Question: This is the screenshot:

But I don't want to be like this screenshot. I want to full page. I did not use React Native SafeAreaView but it seems like I have been use. I want to full page of this view but it's not. How can I do that?
'''
import React, { Component } from 'react'
import { Text } from 'react-native';
import { Provider } from 'react-redux'
import { store, persistor } from './stores/configureStore'
import AppNavigator from './navigators/Navigators';
class App extends React.Component {
render(){
return <Text>asdasdsad</Text>
}
}
export default App;
'''
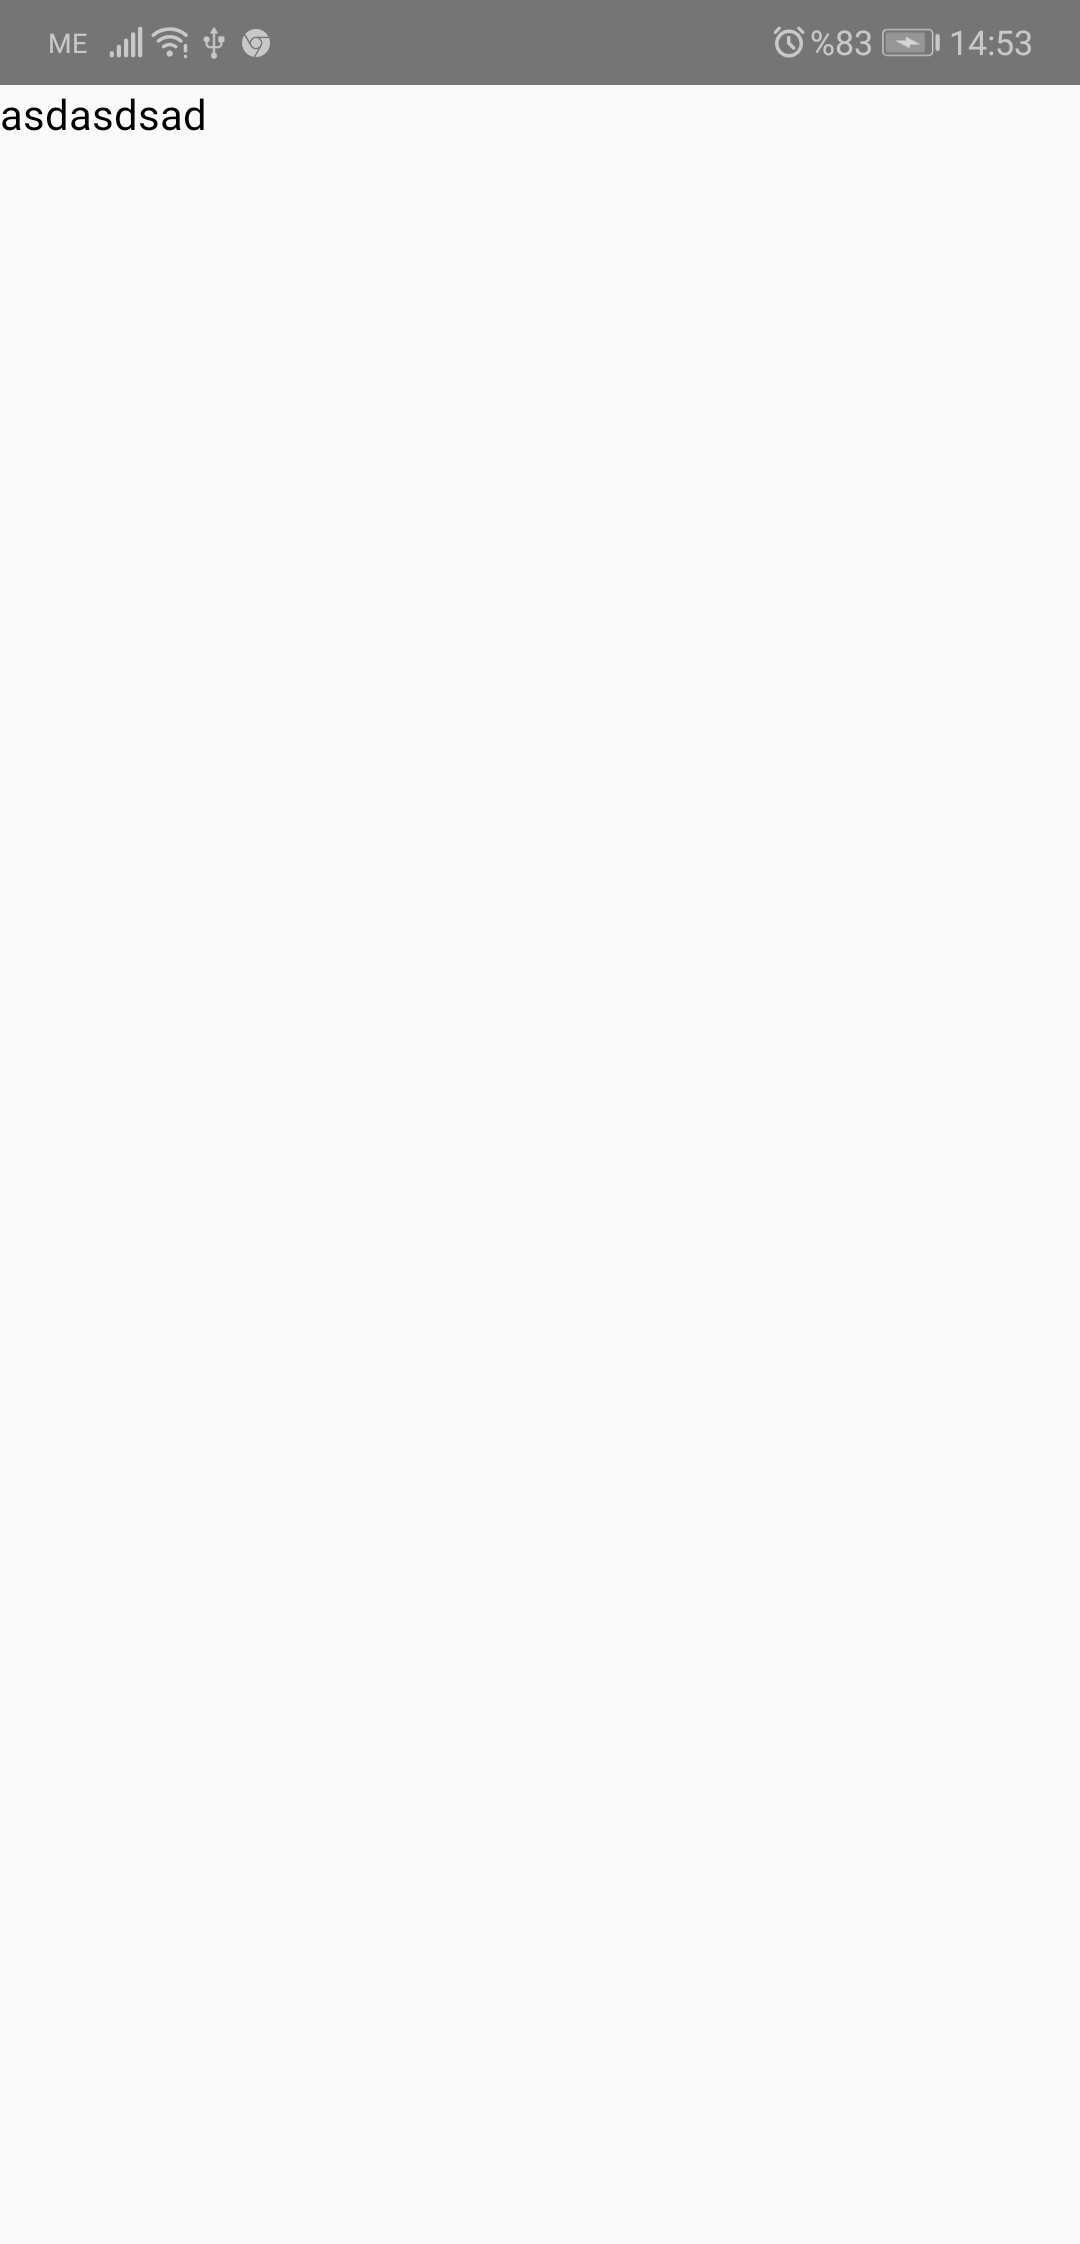
Answer: I think you need to hidden the status bar, you can try like this.
'''
import React, {Component} from 'react';
import {Text, StatusBar, View} from 'react-native';
class App extends React.Component {
render() {
return (
<View style={{flex: 1}}>
<StatusBar hidden={true} />
<Text>Hello</Text>
</View>
);
}
}
export default App;
'''